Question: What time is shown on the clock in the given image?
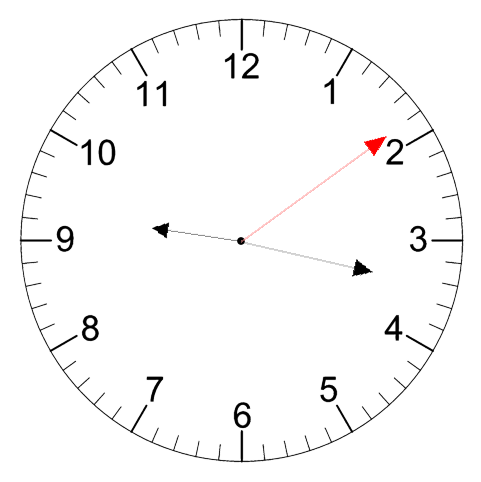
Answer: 09:17:09